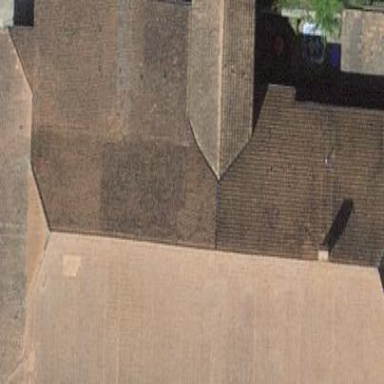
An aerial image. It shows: Farm building.